Field crop: tomato
Growth stage: 1
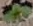
Species: solanum